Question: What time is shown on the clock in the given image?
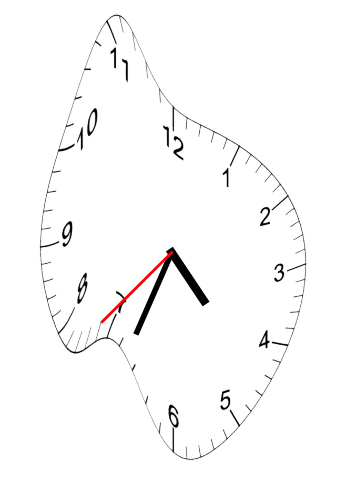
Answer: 04:33:37